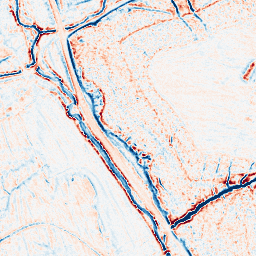
Category: edge_preserving
Decomposition family: bilateral
Decomposition parameters: d: 9
sigma_color: 150
sigma_space: 150
Upsampling method: bspline
Upsampling parameters: scale: 4
Upsampling scale: 4